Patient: sex M, age 51
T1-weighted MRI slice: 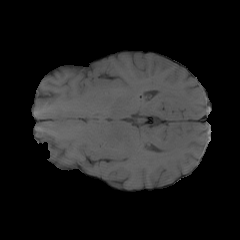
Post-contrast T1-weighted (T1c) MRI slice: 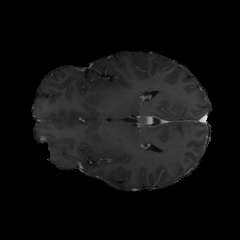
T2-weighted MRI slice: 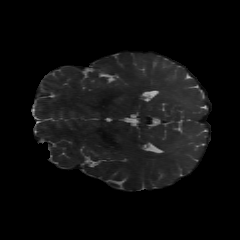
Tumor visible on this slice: no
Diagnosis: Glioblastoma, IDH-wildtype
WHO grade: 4